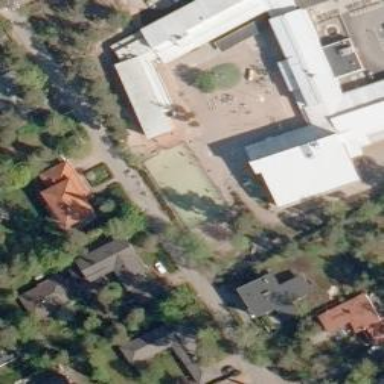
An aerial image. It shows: Basketball court.